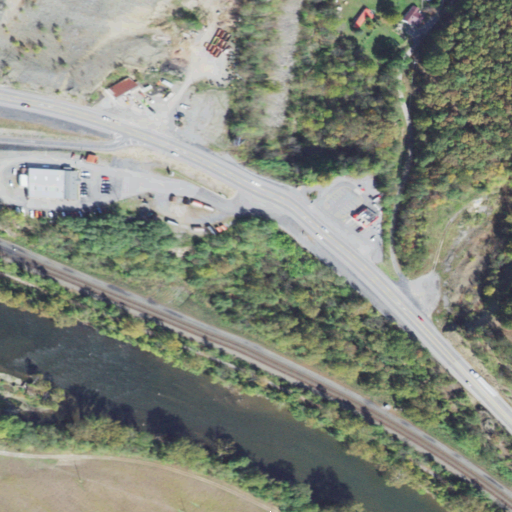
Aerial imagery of valley in Pennsylvania named Hemphill Hollow containing low intensity development, high intensity development, deciduous forest, open water, medium intensity development, barren land, open development, pasture, cultivated crops, and grassland